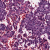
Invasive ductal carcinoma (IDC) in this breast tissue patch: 1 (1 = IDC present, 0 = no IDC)